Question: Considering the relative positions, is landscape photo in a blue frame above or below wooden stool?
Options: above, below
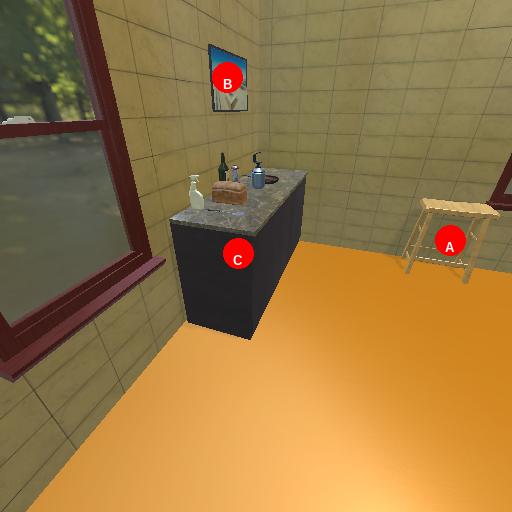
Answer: above